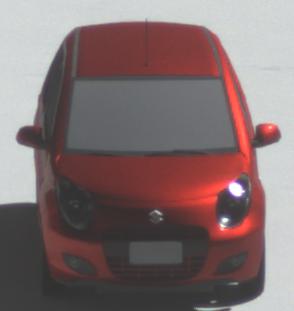
Make: Suzuki
Model: Alto 1.0
Detailed model: Alto (V)
Model produced from: 2011/02
Model produced until: 2011/03
Doors: 5
Color: red
Road condition: dry road
Daytime: midday
Contrast: high contrast